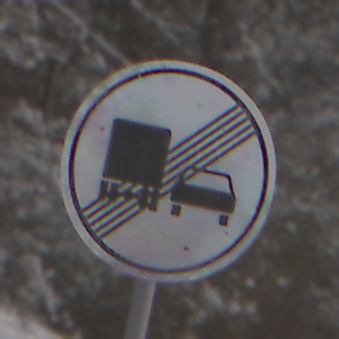
Verkehrszeichen: EndeUeberholverbotKraftfahrzeuge
Umgebung: Outdoor, Nature
Tageszeit: MorningAfternoon
Wetter: PartlyCloudy
Licht: Natural
Jahreszeit: Winter
Kontrast: HighContrast